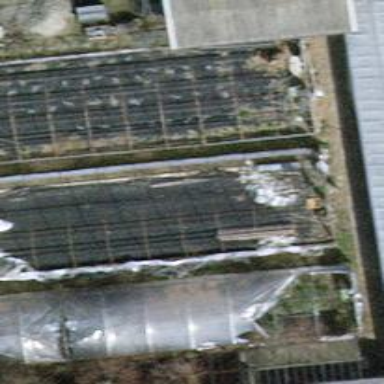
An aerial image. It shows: Greenhouse.